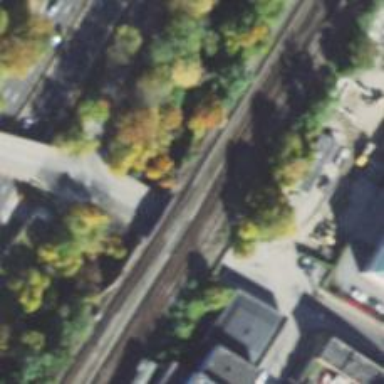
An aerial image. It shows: Railway bridge with electrified rail tracks.